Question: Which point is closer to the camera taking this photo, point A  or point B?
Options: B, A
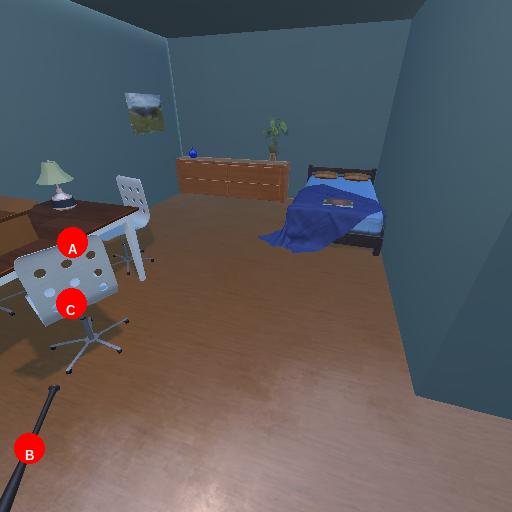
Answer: B